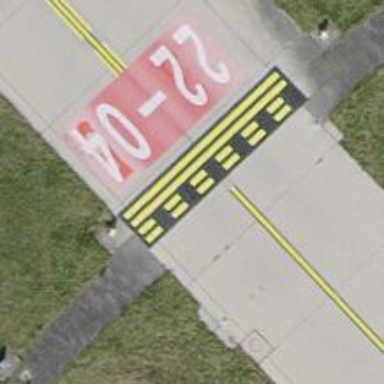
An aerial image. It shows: Runway holding position.